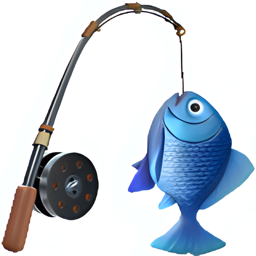
Name: fishing pole and fish
Emoji: 🎣
Group: Activities
Sub-group: sport